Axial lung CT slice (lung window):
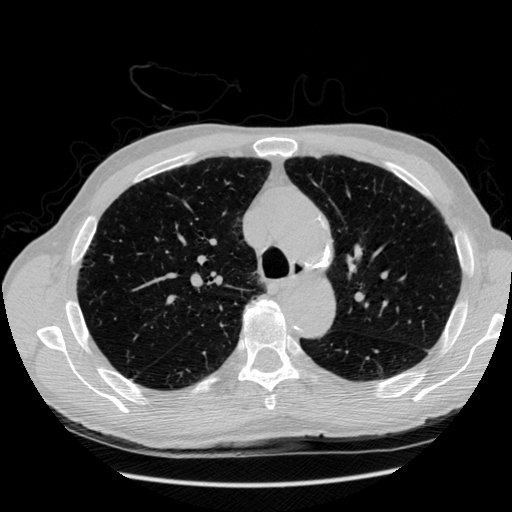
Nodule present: no